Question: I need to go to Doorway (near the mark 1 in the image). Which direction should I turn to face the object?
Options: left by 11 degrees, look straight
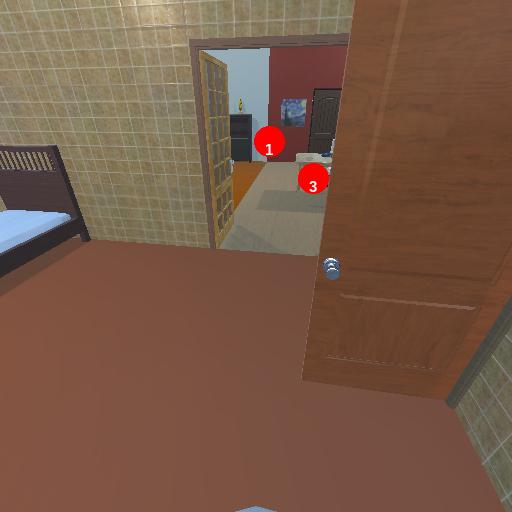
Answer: left by 11 degrees